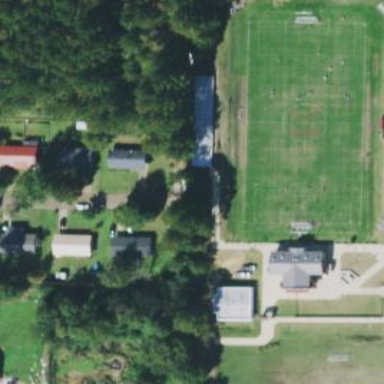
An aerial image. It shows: American football pitch for leisure and sport activities.